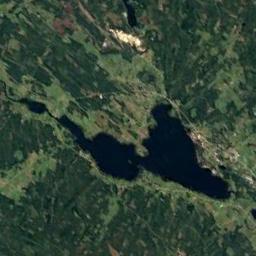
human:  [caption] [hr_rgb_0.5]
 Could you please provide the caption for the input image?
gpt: The lake is surrounded by some groves of trees and the water is dark blue .

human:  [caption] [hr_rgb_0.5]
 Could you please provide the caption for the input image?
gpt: The lake is dark green .

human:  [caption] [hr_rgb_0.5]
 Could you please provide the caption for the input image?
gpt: There is an irregular blue lake on the ground with green vegetation .

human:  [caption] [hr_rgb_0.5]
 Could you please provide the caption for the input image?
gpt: There are many trees around the lake .

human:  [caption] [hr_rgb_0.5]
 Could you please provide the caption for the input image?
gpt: There are green forests and meadows around the lakes .